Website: lowes
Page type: review-order
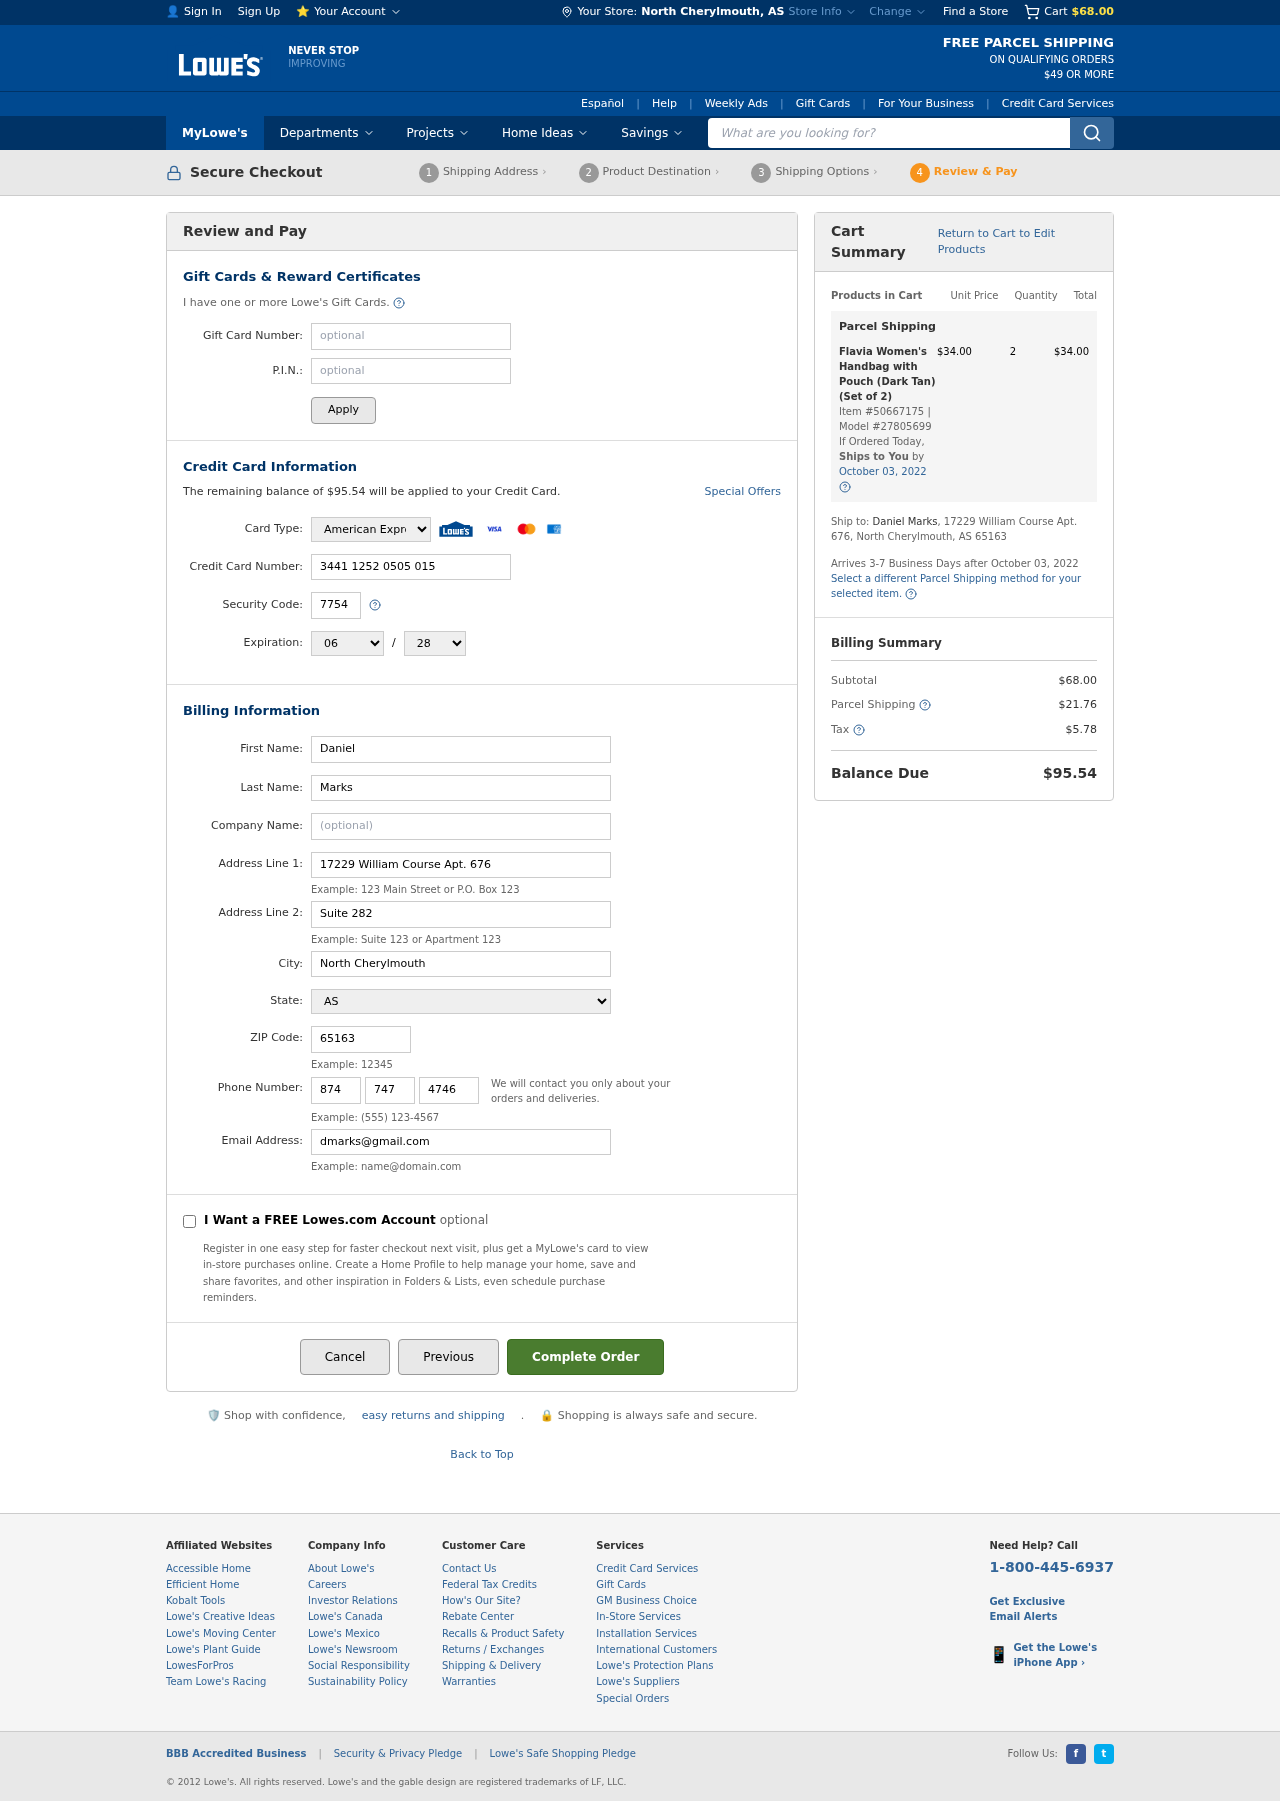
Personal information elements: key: PII_CARD_CVV
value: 7754
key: PII_CARD_EXPIRY_MONTH
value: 06
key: PII_CARD_EXPIRY_YEAR
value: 28
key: PII_CARD_NUMBER
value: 3441 1252 0505 015
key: PII_CARD_TYPE
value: American Express
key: PII_CITY
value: North Cherylmouth
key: PII_CITY_STATE
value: North Cherylmouth, AS
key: PII_EMAIL
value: dmarks@gmail.com
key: PII_FIRSTNAME
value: Daniel
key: PII_LASTNAME
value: Marks
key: PII_PHONE_AREA
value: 874
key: PII_PHONE_PREFIX
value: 747
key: PII_PHONE_SUFFIX
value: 4746
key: PII_POSTCODE
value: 65163
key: PII_STATE
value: AS
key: PII_STREET
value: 17229 William Course Apt. 676
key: PII_STREET2
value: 17229 William Course Apt. 676
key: PII_STREET2
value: Suite 282
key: PII_FULLNAME2
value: Daniel Marks
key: PII_CITY_STATE_ZIP2
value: North Cherylmouth, AS 65163
Product elements: key: PRODUCT1_NAME
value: Flavia Women's Handbag with Pouch (Dark Tan) (Set of 2)
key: PRODUCT1_PRICE
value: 34
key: PRODUCT1_QUANTITY
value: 2
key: PRODUCT1_ITEM_NUMBER
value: Item #50667175
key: PRODUCT1_MODEL_NUMBER
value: Model #27805699
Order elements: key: ORDER_SUBTOTAL
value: $68.00
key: ORDER_BALANCE_DUE
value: $95.54
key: ORDER_SHIPPING_DATE
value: October 03, 2022
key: ORDER_ITEM_TOTAL
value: $34.00
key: ORDER_SHIPPING_DATE2
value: October 03, 2022
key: ORDER_SHIPPING_COST
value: $21.76
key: ORDER_TAX
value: $5.78
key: ORDER_TOTAL
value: $95.54
Search elements: key: HEADER_SEARCH
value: What are you looking for?